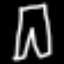
Label: pants